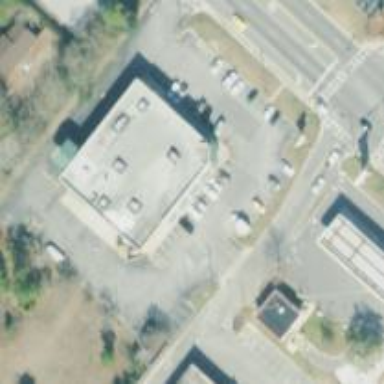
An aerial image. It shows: Pharmacy providing healthcare services.